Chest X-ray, PA view. Patient: 65 years old, sex M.
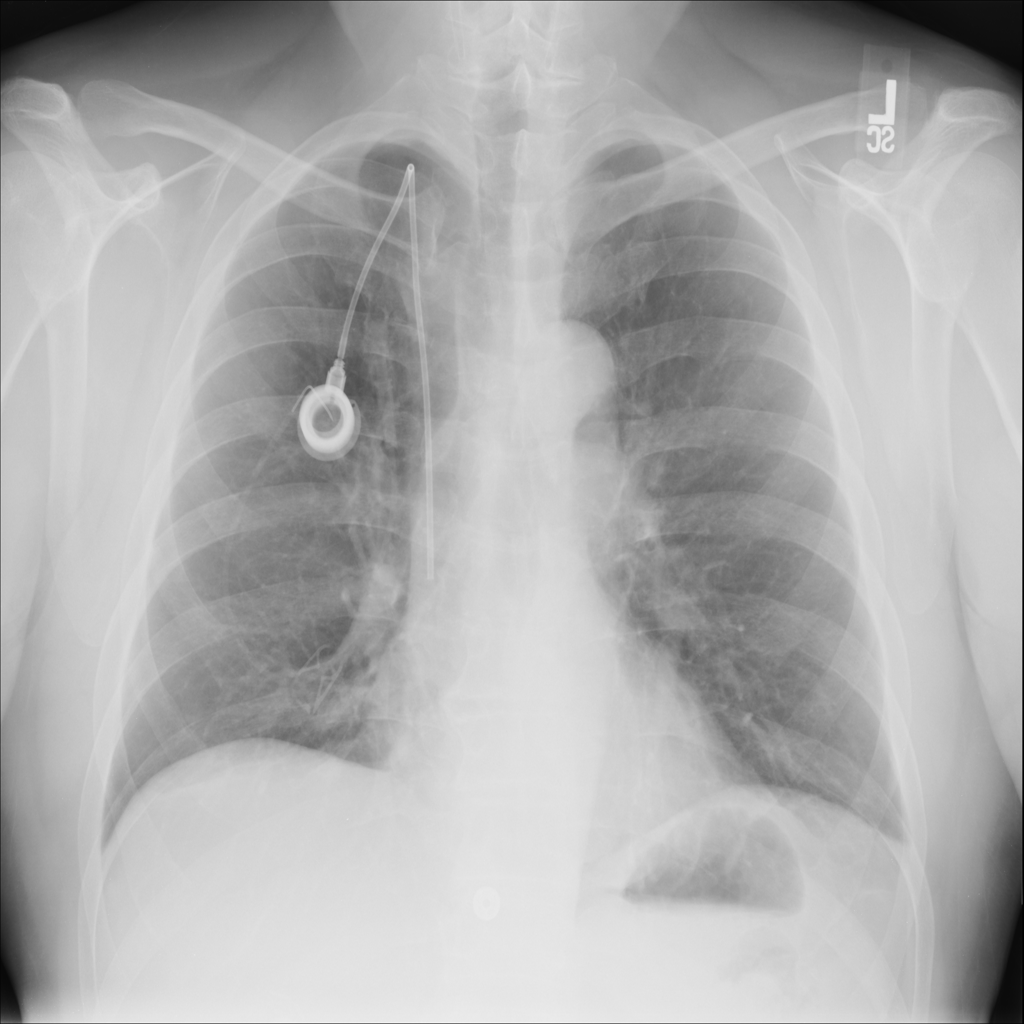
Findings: No Finding